Question: I'm trying to make a custom widget in Qt5 which is sort of like a QProgressBar but with 3 sliders and user movable: (slightly broken JS implementation: <URL>

I'm having issues working out quite how to do this. My attempts have failed to either render all the parts of the widget correctly (making it very difficult to select and move different parts of it) or not working correctly with a VBoxLayout (doesn't expand to fit the horizontal space)
My latest attempt (you should be able to get the general idea from the constructor, nothing else was implemented)
'''
UTrackSlider::UTrackSlider(QWidget *parent) : QWidget(parent)
{
this->setSizePolicy(QSizePolicy::MinimumExpanding, QSizePolicy::Minimum);
// CIRCLE_HEIGHT = 10
// BACKGROUND_HEIGHT = 30
/// @todo css should be in global stylesheet
background = new QLabel(this);
background->setMinimumHeight(this->BACKGROUND_HEIGHT);
background->setStyleSheet("QLabel{ border: 1px solid gray; background-color:white; border-radius:2px}");
background->setAttribute(Qt::WA_DeleteOnClose);
cue = new QLabel(this);
cue->setFixedSize(QSize(this->CIRCLE_HEIGHT, this->CIRCLE_HEIGHT));
cue->setStyleSheet("QLabel:hover{ border: 2px solid #d9534f; border-radius:5px}");
cue->setAttribute(Qt::WA_DeleteOnClose);
duration = new QLabel(this);
duration->setFixedSize(3, this->BACKGROUND_HEIGHT);
duration->setStyleSheet("QLabel{border: 3px solid #2376bb} QLabel:hover{border: 5px solid #2376bb}");
duration->setAttribute(Qt::WA_DeleteOnClose);
intro = new QLabel(this);
intro->setFixedSize(QSize(this->CIRCLE_HEIGHT, this->CIRCLE_HEIGHT));
intro->setStyleSheet("QLabel:hover{ border: 2px solid #5bc85c; border-radius:5px}");
intro->setAttribute(Qt::WA_DeleteOnClose);
QGridLayout *mainLayout = new QGridLayout(this);
mainLayout->addWidget(cue, 5, 0);
mainLayout->addWidget(background, 0, this->CIRCLE_HEIGHT);
mainLayout->addWidget(duration, 2, this->CIRCLE_HEIGHT);
mainLayout->addWidget(intro, 5, this->CIRCLE_HEIGHT + this->BACKGROUND_HEIGHT);
this->setLayout(mainLayout);
}
'''
Basically, any pointers about how I should structure this composite widget such that it works in all these conditions?
EDIT: After discussing the issue with some people on #qt , i've come to the conclusion that I must override paintEvent. But this also means overriding some other functions to do the onClick and dragging effects, and I've got no idea where to start
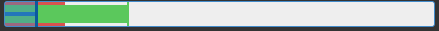
Answer: You're right, you have to re-implement
'''
1.void paintEvent(QPaintEvent *)
2.void mouseMoveEvent(QMouseEvent *)
3.void mousePressEvent(QMouseEvent *)
4.void mouseReleaseEvent(QMouseEvent *)
'''
of QWidget.
In order to handle the mouse event correctly, you may use 'QCoreApplication::sendEvent(QObject *, QEvent *)' to pass the event to the target widget.
Here's an example:
<URL>
In this example, I create three widgets(ColorSlider) in a container widget, and then use a linked list to propagate the mouse event correctly.